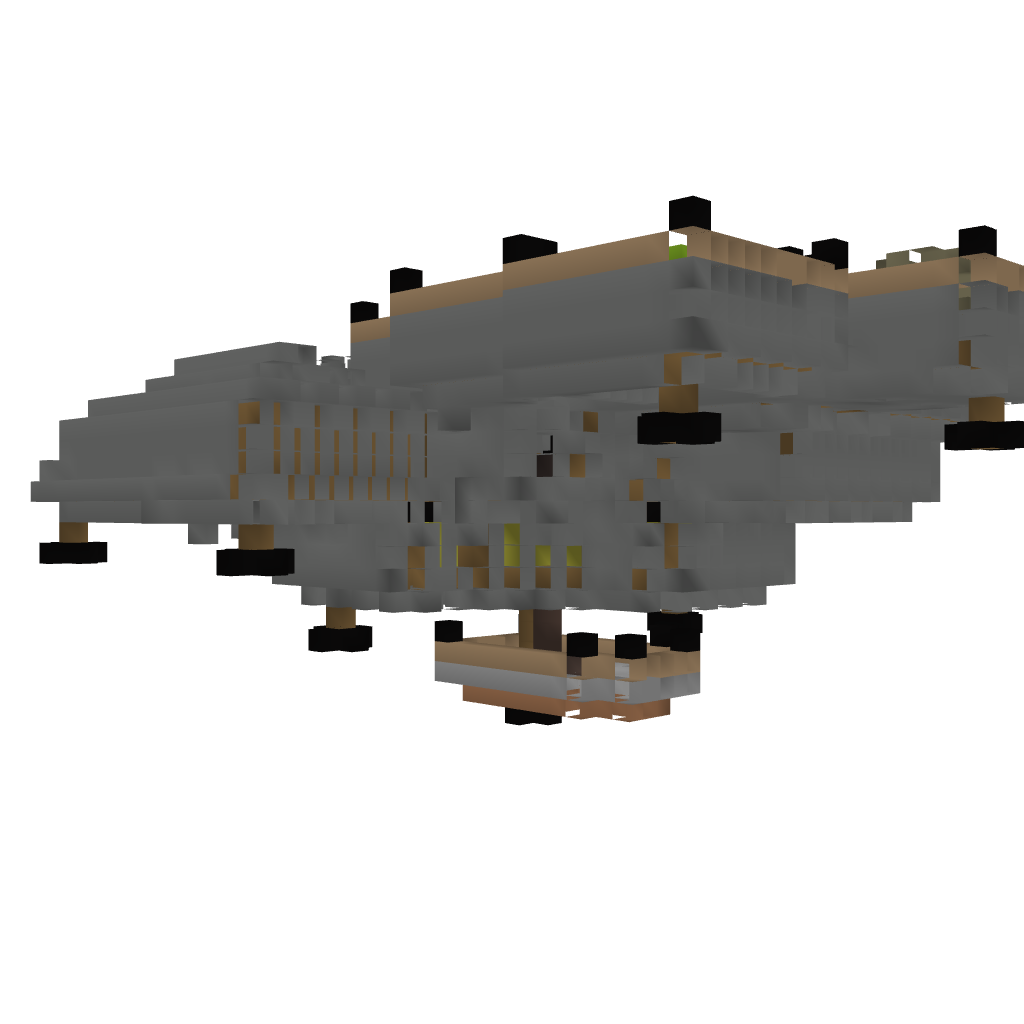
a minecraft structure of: Flying TreeHouse